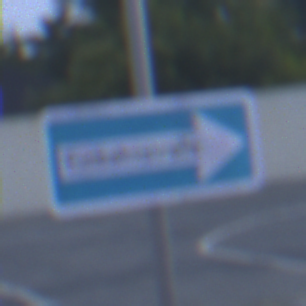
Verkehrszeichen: EinbahnstrasseRechtsweisend
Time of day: SunriseSunset
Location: Outdoor (Suburban)
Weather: PartlyCloudy
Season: NotSpecified
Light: Natural